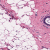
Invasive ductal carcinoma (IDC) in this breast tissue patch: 0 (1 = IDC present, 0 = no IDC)